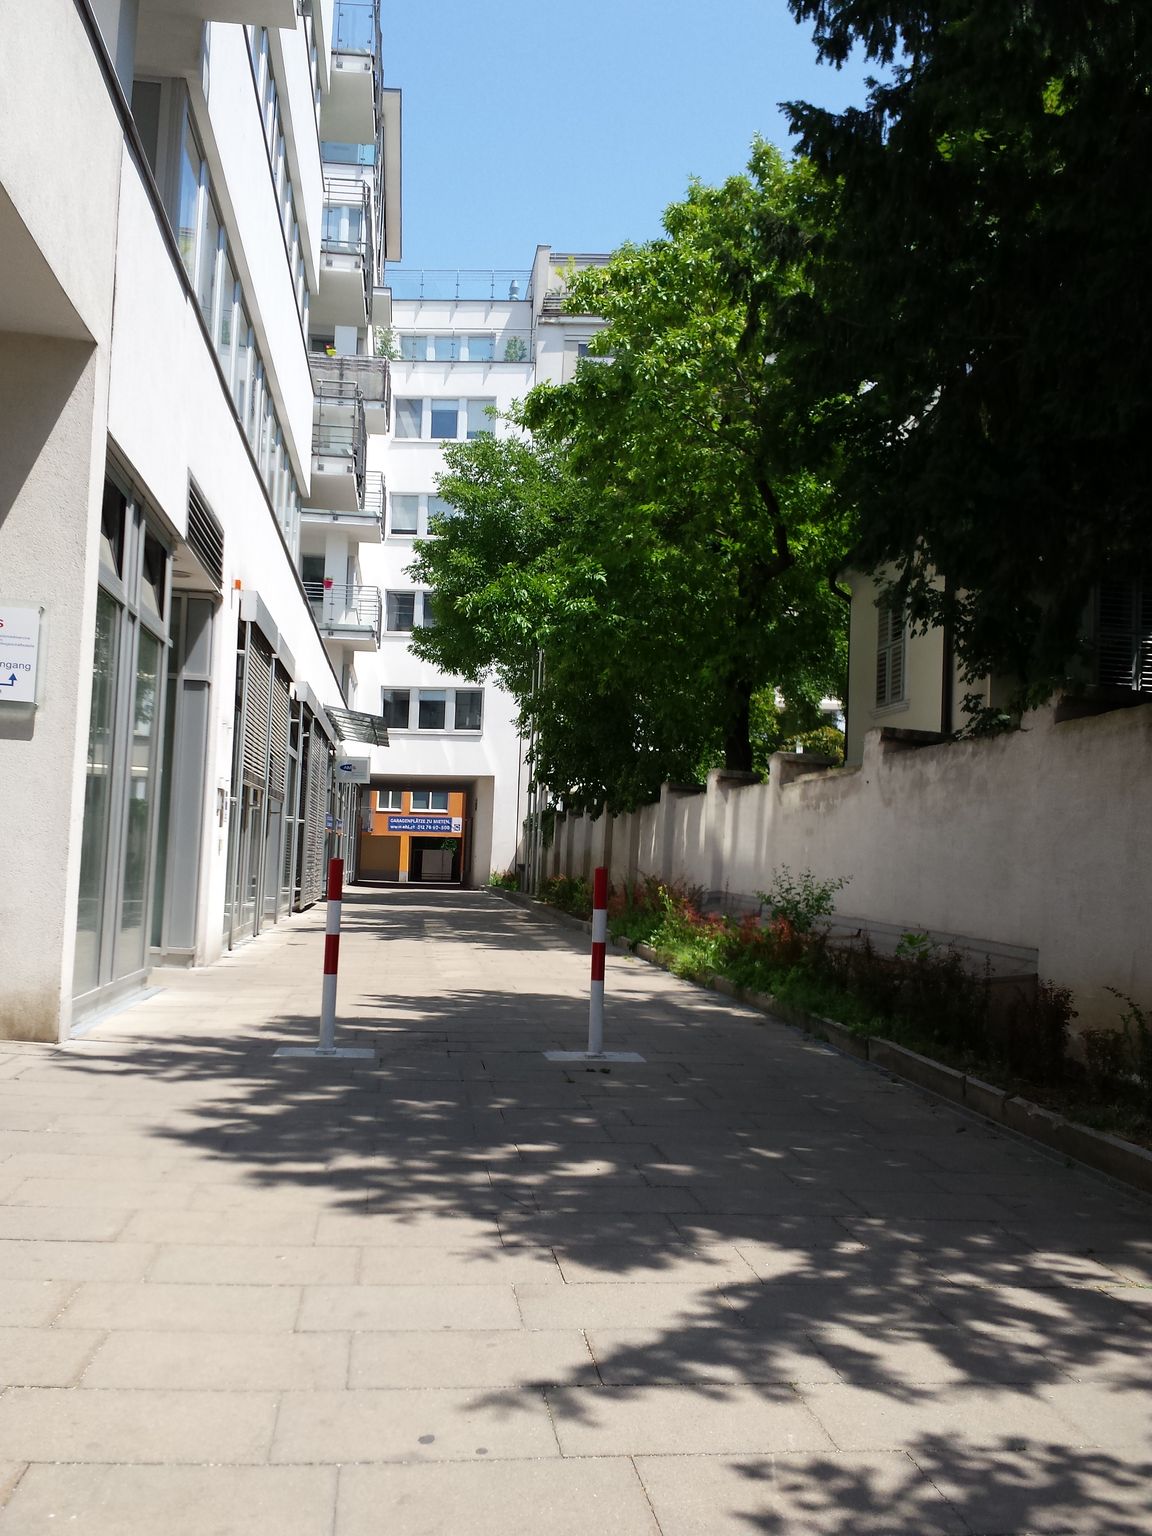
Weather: clear
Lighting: day
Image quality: good
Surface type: walking surface
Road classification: footway, residential, service
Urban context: urban centre
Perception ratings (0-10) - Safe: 4.59, Lively: 8.83, Beautiful: 6.55, Boring: 4.9, Depressing: 3.35, Wealthy: 5.81